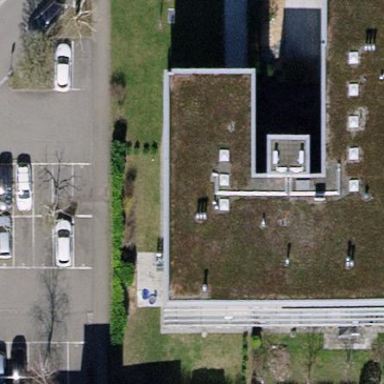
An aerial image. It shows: Block of apartments with flat roof colored dark gray.